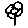
Label: flower